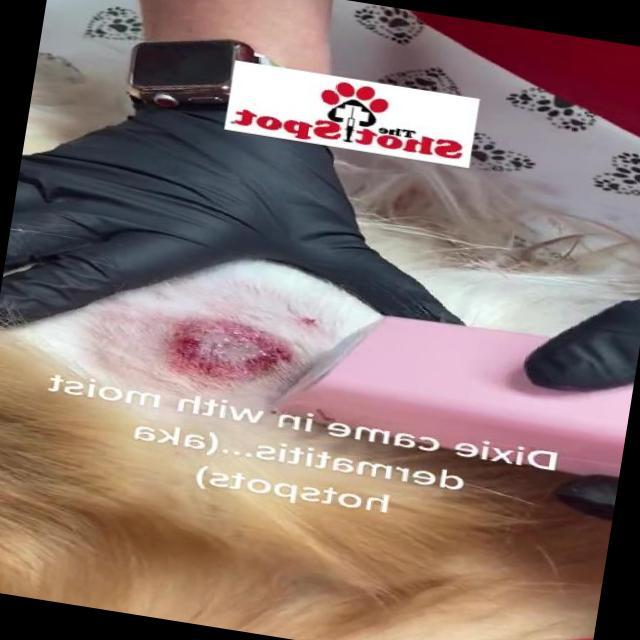
Canine dermatitis — inflammation of the skin presenting with erythema, pruritus, papules, and excoriation. May be allergic, contact, or atopic in origin.